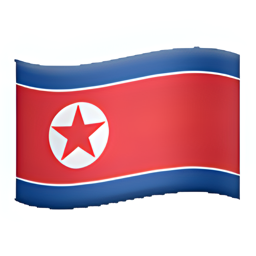
Name: flag for north korea
Emoji: 🇰🇵
Group: Flags
Sub-group: country-flag